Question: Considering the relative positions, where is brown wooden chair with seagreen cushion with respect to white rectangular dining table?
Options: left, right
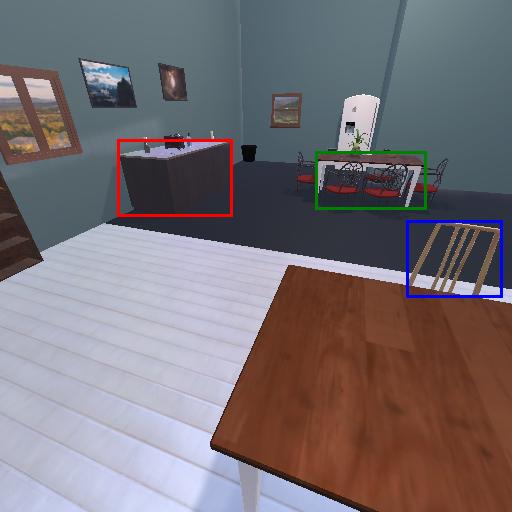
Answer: left